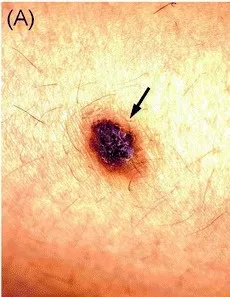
Gross examination and histologic finding of the cutaneous melanoma. The pigmented skin is located on the lower right leg (black arrow) (a).
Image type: medical_photograph (skin_photograph)